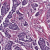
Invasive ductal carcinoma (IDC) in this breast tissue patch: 1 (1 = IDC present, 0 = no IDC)